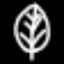
Label: leaf